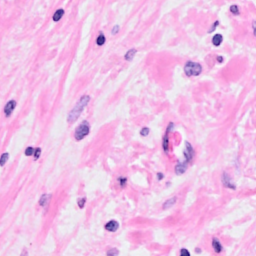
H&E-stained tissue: Breast